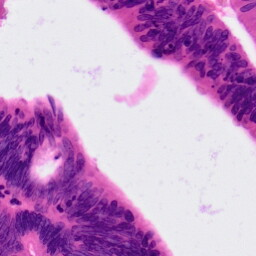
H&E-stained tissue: Colon